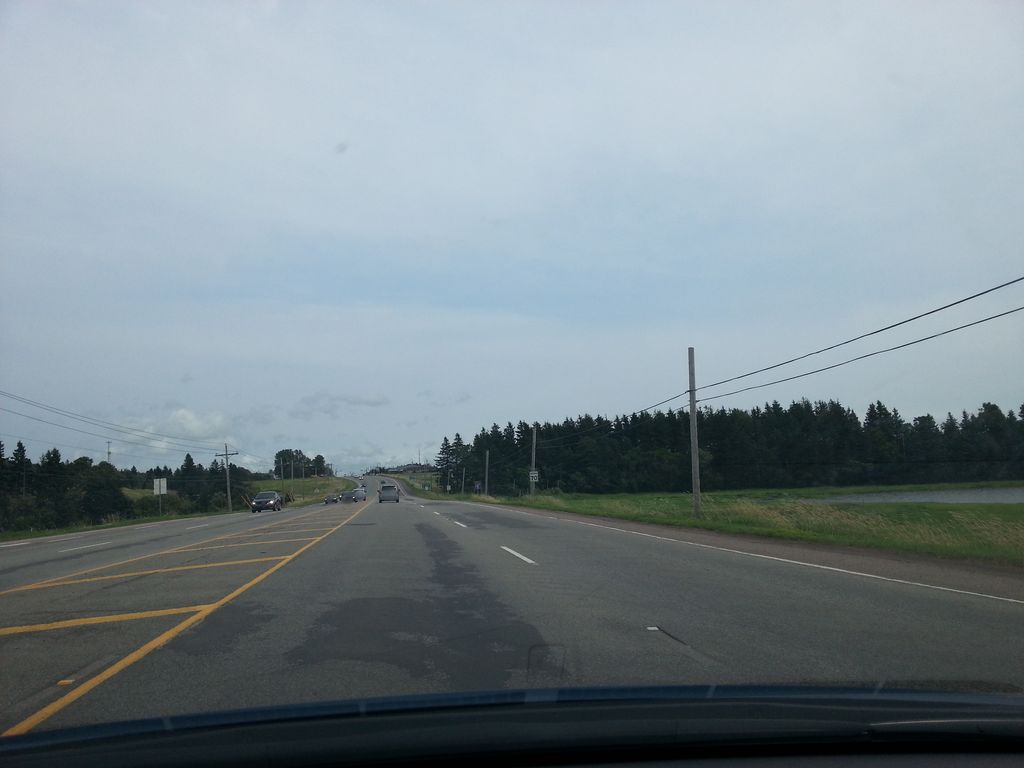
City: charlottetown